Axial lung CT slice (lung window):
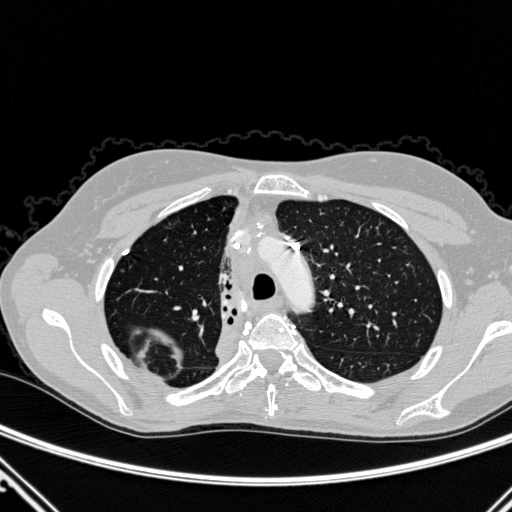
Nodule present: no